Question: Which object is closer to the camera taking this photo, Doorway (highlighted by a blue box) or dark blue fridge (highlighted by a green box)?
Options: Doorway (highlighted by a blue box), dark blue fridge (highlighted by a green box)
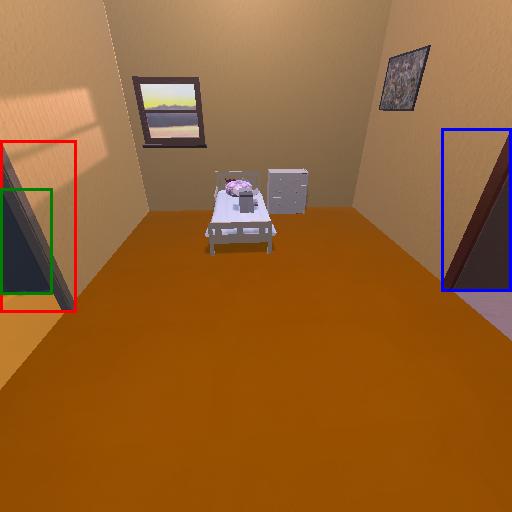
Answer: Doorway (highlighted by a blue box)